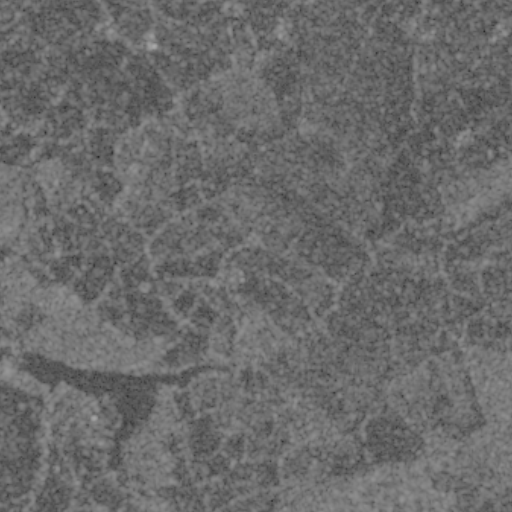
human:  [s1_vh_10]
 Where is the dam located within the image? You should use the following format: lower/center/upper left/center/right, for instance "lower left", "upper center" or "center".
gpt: The dam is located in the lower left of the image.
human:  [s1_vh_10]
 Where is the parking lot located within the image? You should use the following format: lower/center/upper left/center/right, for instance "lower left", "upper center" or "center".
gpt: The parking lot is located in the lower left of the image.
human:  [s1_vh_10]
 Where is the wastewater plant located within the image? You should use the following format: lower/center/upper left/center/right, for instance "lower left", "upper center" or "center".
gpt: The wastewater plant is located in the lower left of the image.
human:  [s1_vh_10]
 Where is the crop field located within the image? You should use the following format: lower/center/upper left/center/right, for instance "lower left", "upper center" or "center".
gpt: There is no crop field in the image.

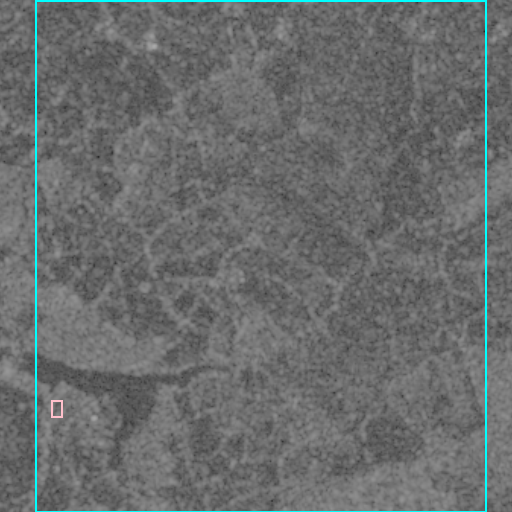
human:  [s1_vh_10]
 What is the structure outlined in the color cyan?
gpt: The structure outlined in cyan is a crop field.
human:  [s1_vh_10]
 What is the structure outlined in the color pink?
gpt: The structure outlined in pink is a wastewater plant.
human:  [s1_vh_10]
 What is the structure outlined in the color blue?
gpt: There is no blue outline.